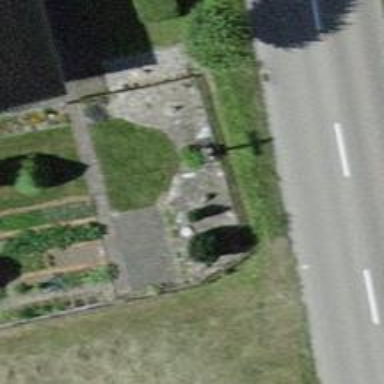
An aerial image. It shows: Wayside cross with historic significance.